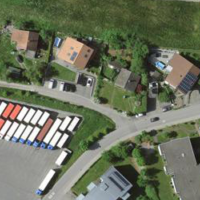
EUNIS habitat code: 55
Species observed at this site:
Lamium purpureum